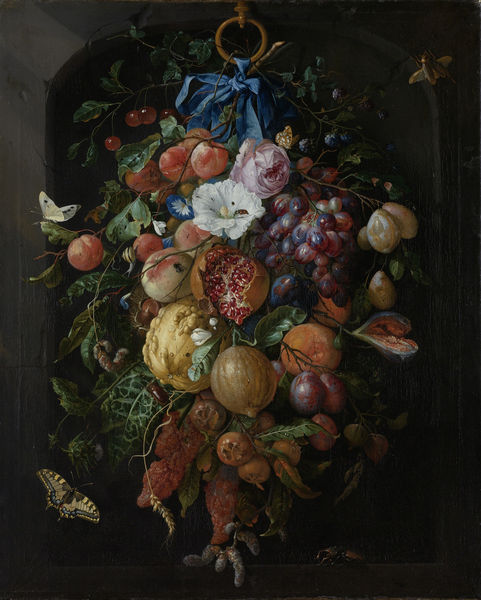
Titel: Festoen van vruchten en bloemen
Künstler: Jan Davidsz. de Heem
Standort: Amsterdam
Institution: Rijksmuseum
Schlagwörter: dunkel, blumen, schleife, frucht, früchte, stillleben, schmetterling, granatapfel, blumenbouquet